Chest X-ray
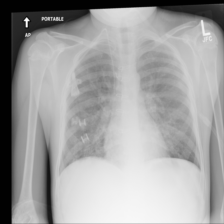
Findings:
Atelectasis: negative
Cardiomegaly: negative
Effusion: negative
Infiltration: negative
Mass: negative
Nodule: negative
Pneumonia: negative
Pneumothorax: negative
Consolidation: positive
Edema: negative
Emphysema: negative
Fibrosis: negative
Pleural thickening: negative
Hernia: negative